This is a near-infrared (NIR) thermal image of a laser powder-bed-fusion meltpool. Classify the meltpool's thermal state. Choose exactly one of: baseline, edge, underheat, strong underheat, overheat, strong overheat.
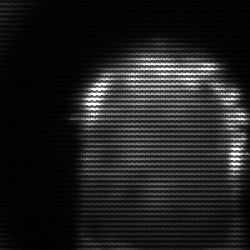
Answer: baseline